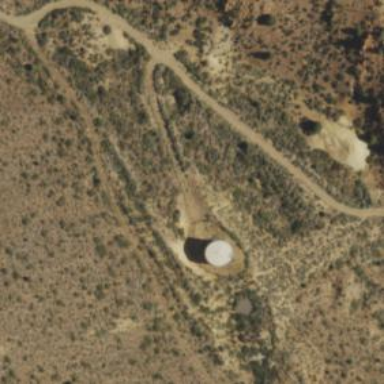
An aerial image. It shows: Water tower that is man-made.